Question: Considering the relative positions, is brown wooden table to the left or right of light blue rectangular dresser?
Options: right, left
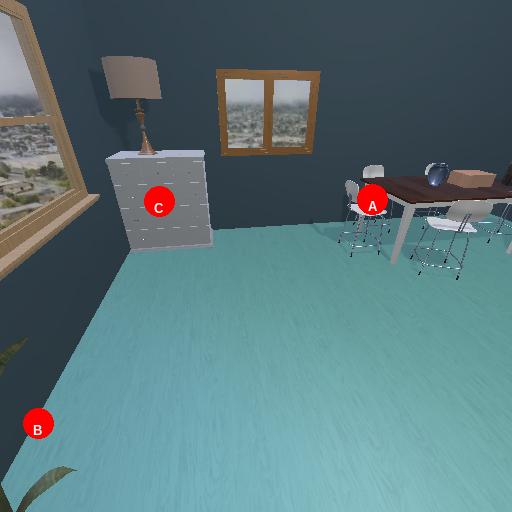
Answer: right